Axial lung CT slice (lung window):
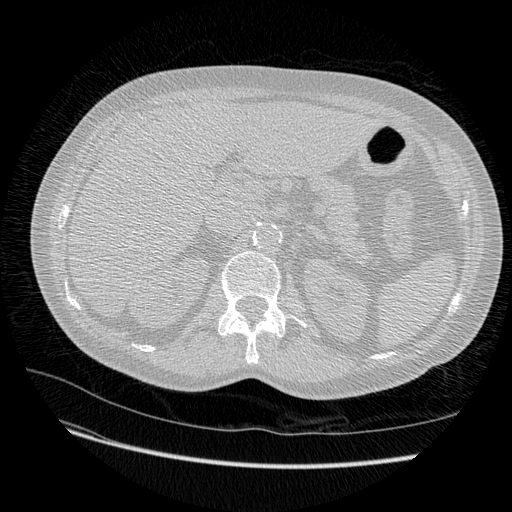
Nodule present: no